Field crop: maize
Growth stage: 2
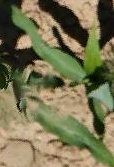
Species: maize